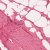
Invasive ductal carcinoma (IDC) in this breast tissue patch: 0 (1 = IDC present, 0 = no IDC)